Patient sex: M
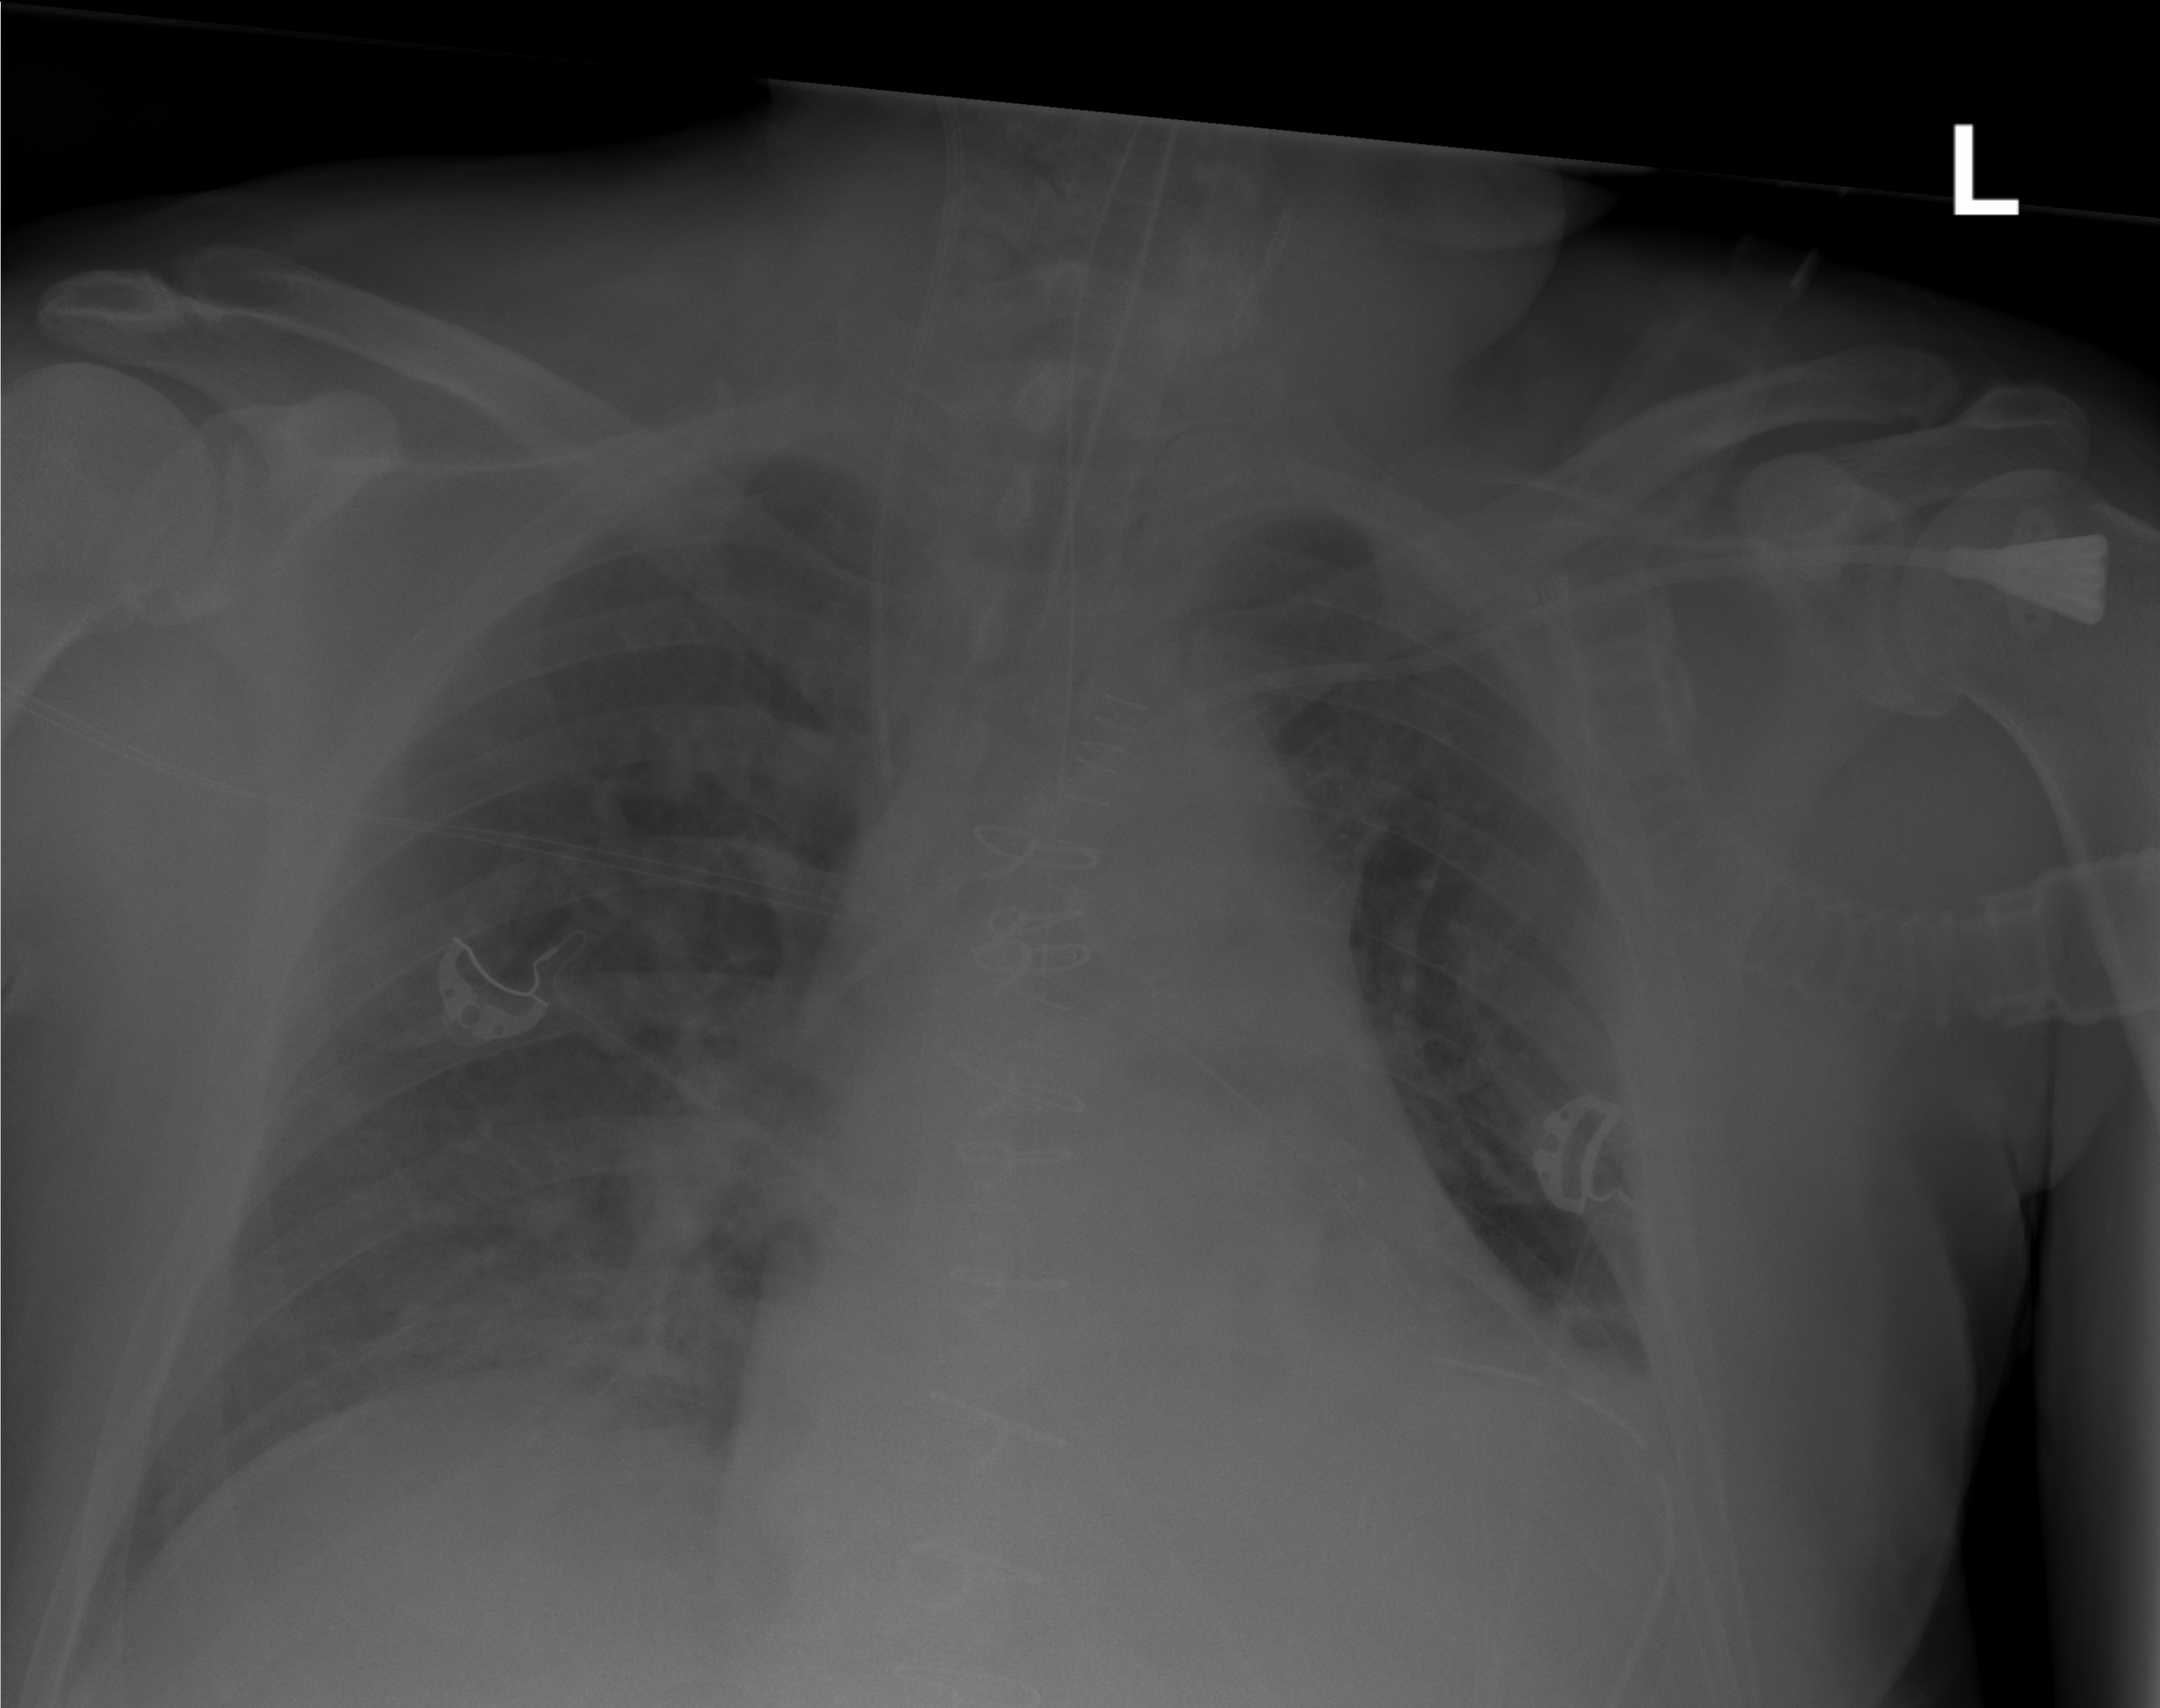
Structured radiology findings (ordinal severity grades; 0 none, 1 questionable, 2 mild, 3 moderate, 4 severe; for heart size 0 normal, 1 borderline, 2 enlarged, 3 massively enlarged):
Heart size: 1
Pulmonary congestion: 0
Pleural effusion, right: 0
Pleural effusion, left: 2
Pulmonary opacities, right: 1
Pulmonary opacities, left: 0
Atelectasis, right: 2
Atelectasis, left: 2